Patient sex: M
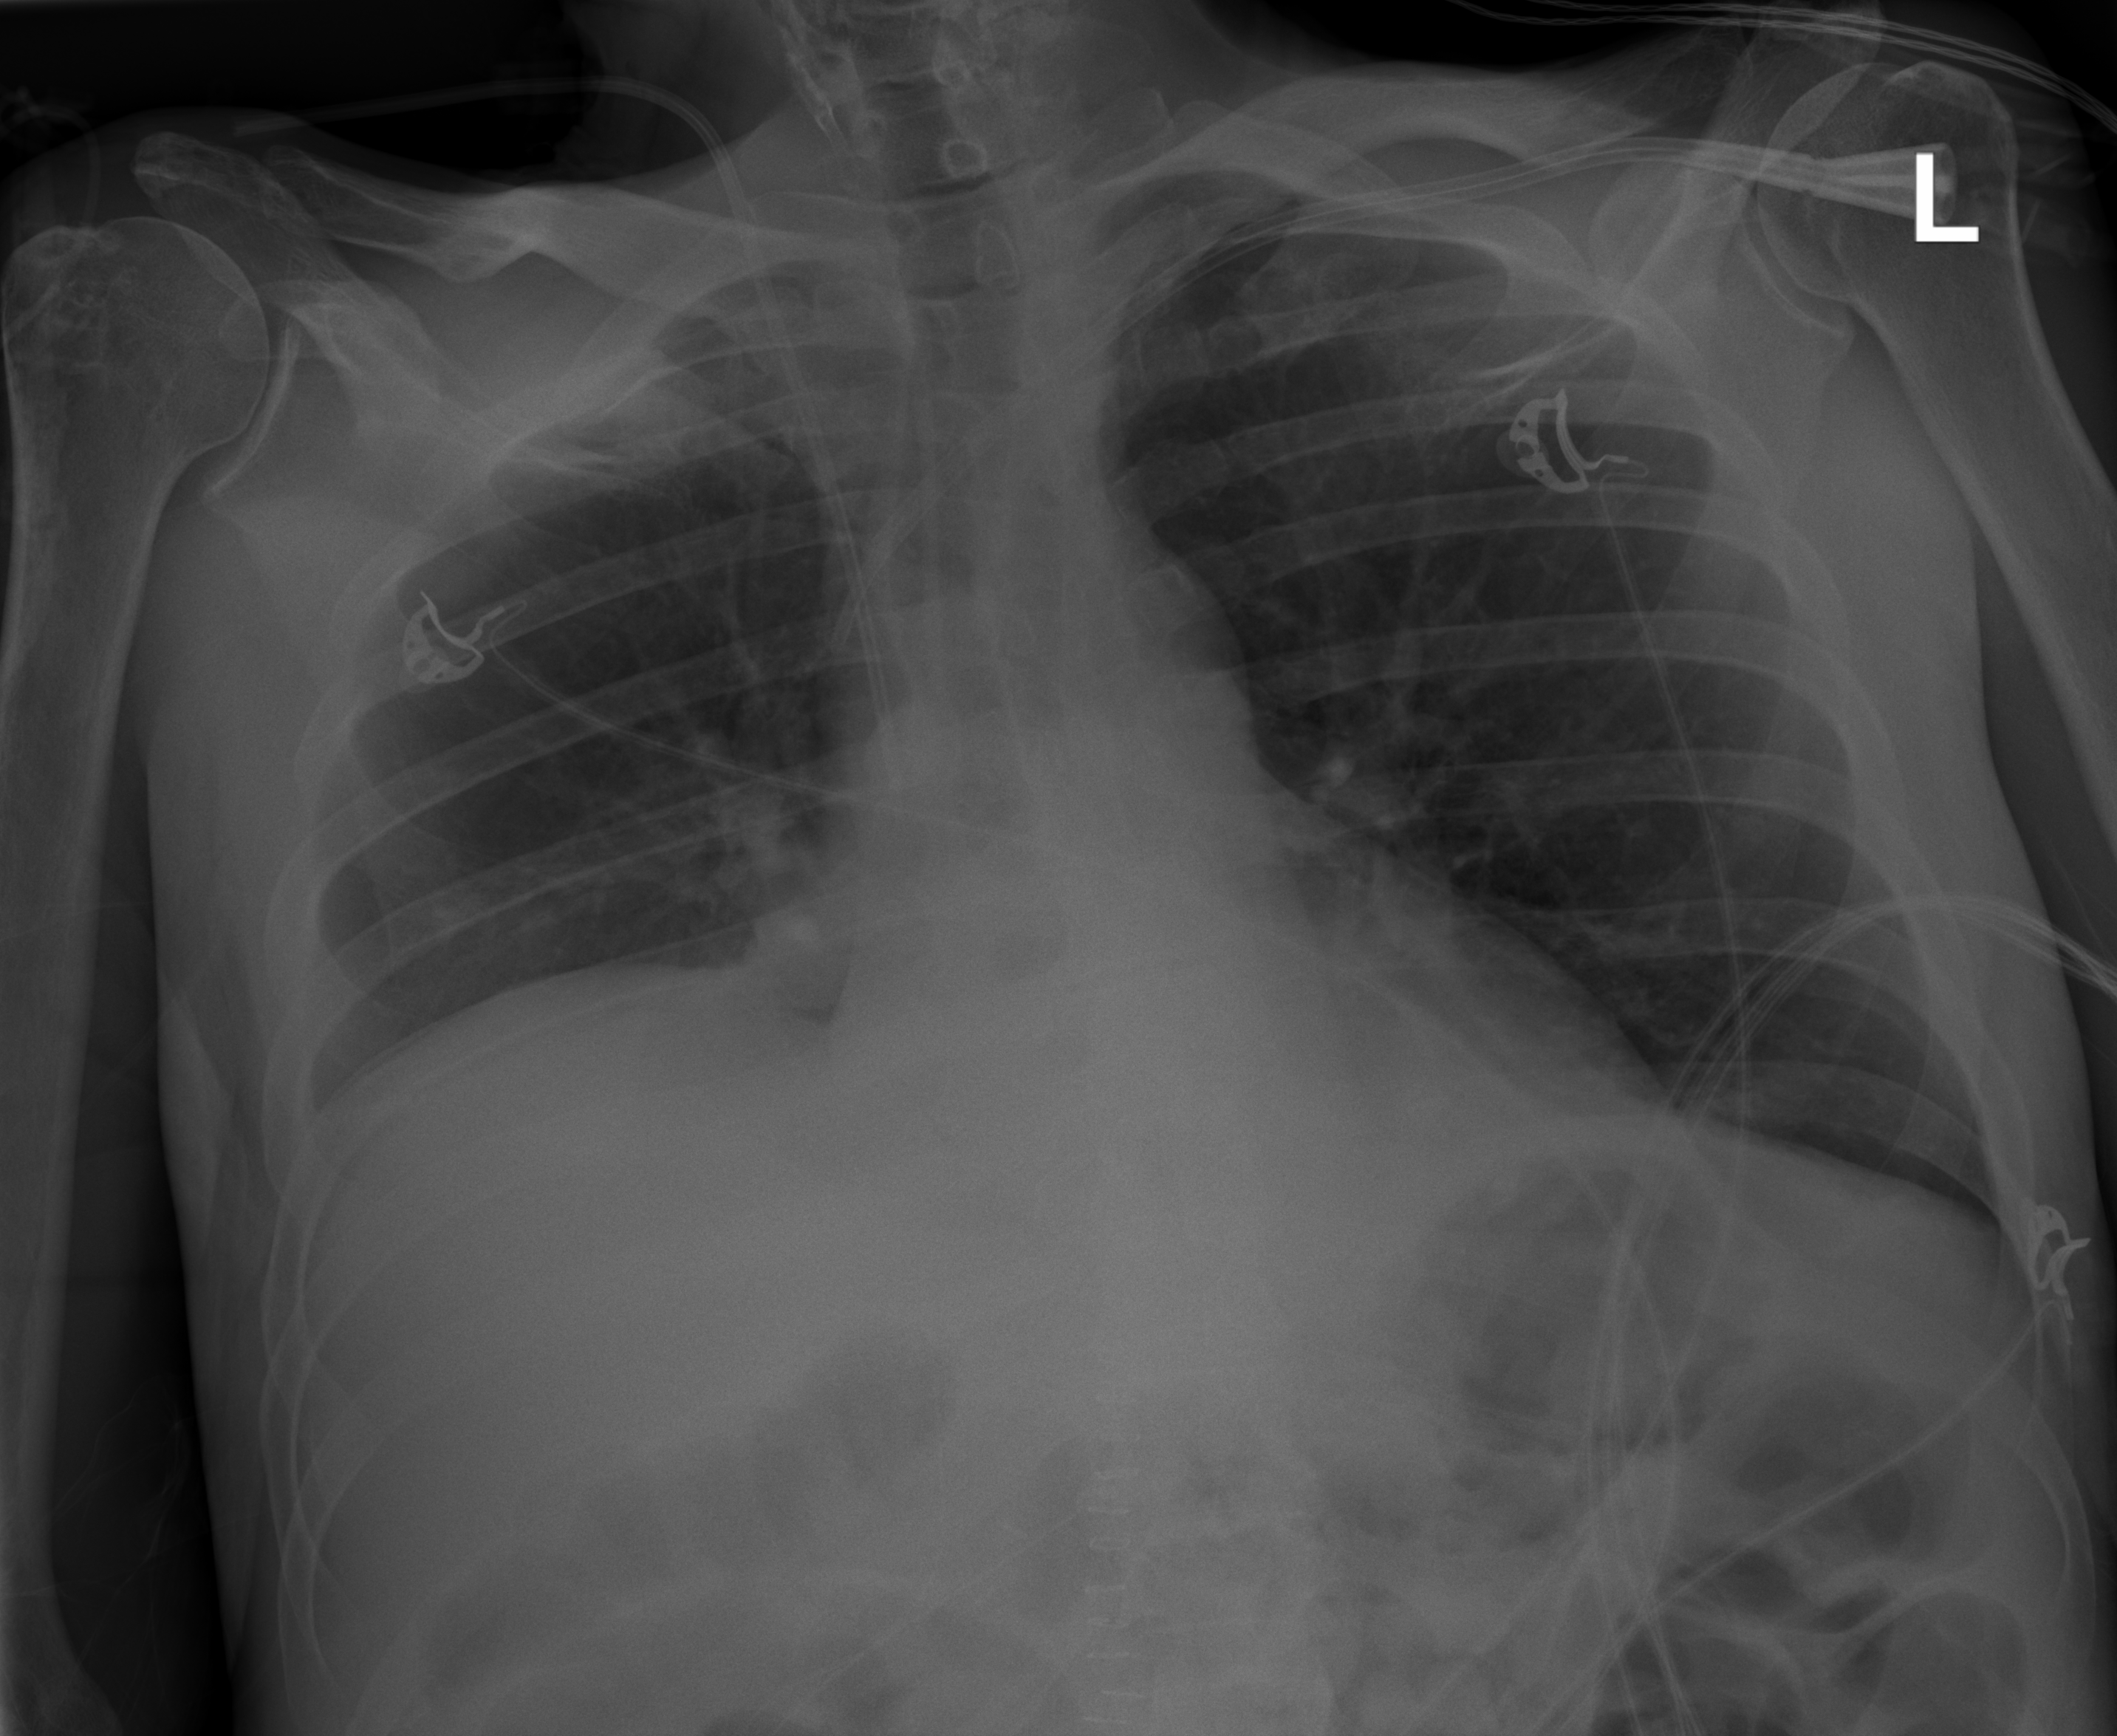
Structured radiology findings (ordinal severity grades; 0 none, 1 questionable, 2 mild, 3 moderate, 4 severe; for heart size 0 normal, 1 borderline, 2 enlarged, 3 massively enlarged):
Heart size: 2
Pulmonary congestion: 0
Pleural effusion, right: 1
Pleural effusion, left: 0
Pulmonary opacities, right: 0
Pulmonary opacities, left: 0
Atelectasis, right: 2
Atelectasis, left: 0